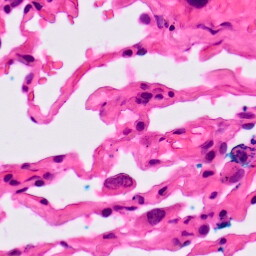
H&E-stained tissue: Lung